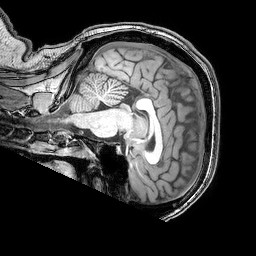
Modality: T1w
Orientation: sagittal
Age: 25
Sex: male